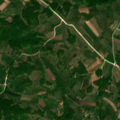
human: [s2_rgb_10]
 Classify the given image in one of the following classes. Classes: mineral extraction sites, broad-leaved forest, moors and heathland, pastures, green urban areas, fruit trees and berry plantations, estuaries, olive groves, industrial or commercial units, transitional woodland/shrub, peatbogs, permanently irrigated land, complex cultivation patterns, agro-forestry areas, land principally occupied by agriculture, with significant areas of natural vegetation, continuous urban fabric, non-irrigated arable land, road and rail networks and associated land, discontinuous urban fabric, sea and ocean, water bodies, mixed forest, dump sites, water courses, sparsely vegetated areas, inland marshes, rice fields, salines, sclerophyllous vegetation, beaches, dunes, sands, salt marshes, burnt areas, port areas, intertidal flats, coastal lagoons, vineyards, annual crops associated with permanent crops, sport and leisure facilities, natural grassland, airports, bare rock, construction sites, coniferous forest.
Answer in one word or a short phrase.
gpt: complex cultivation patterns, land principally occupied by agriculture, with significant areas of natural vegetation